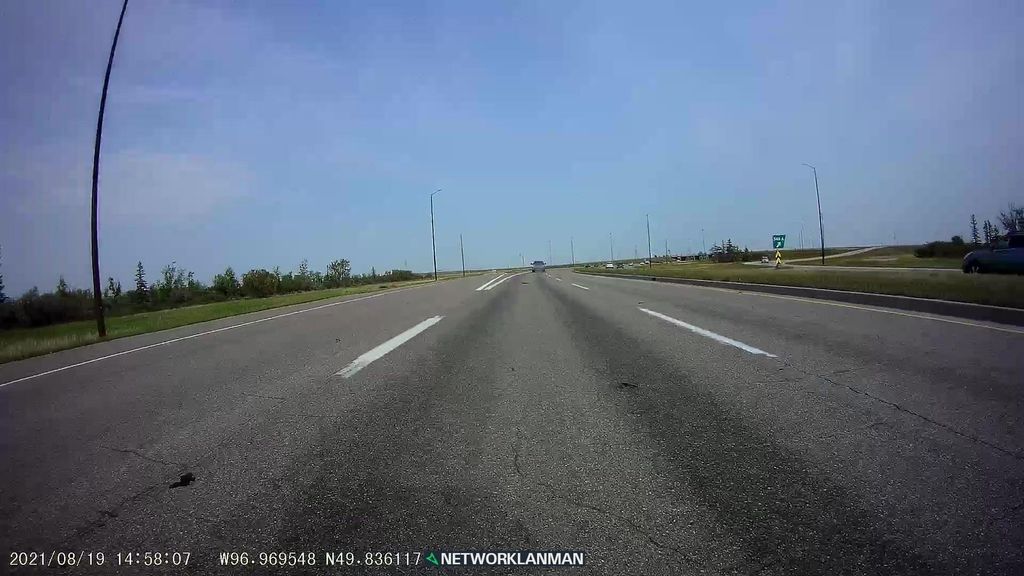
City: winnipeg